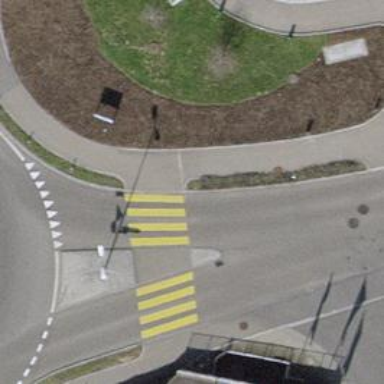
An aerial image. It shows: Uncontrolled zebra crossing on the road.